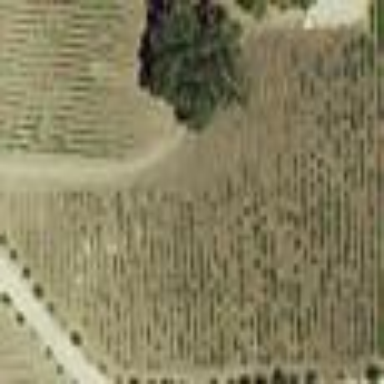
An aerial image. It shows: Vineyard growing grapes.